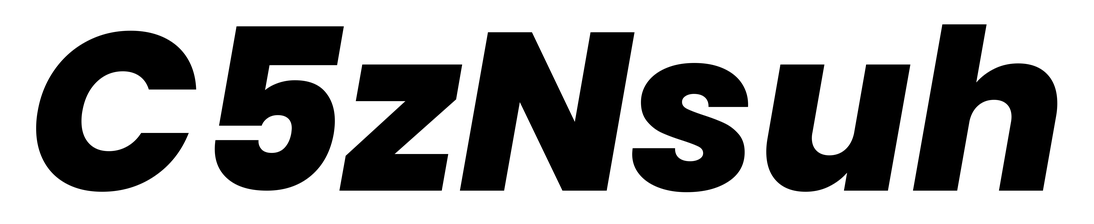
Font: Poppins-ExtraBoldItalic